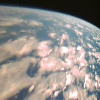
Label: cloud